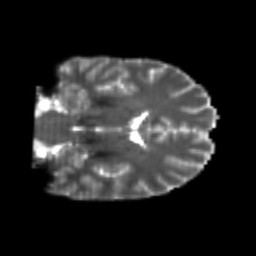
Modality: T2w
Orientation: coronal
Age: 25
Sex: male
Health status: healthy
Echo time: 0.074 s